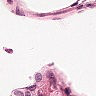
Metastatic tissue present: no